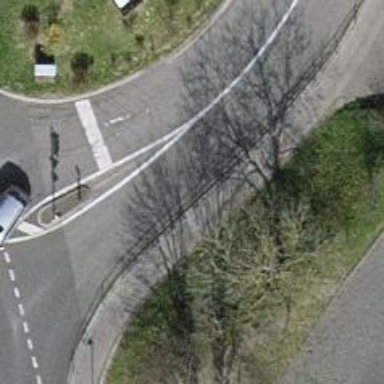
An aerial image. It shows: Road with traffic signals.